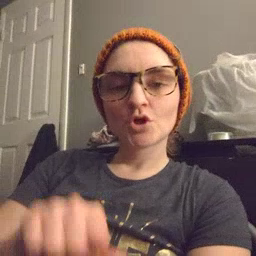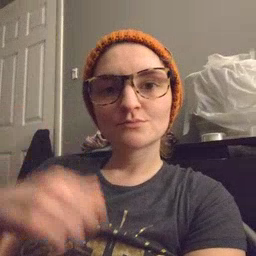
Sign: another